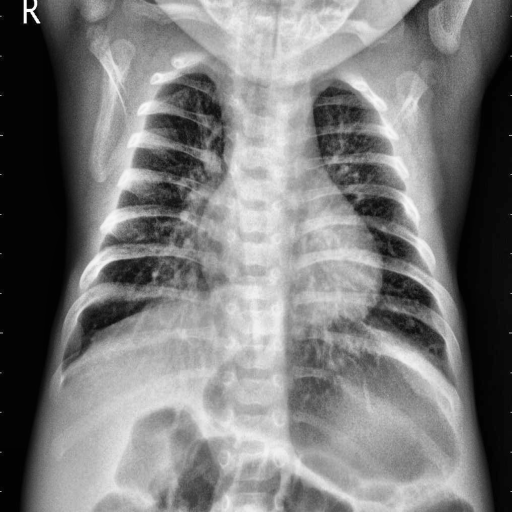
Finding: PNEUMONIA